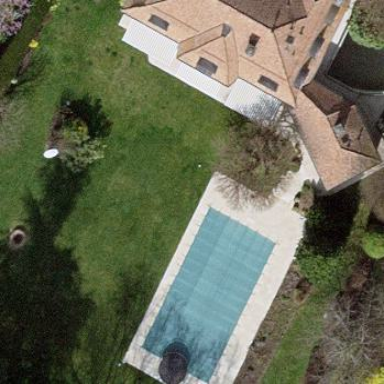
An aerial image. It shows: Swimming pool located in leisure land.